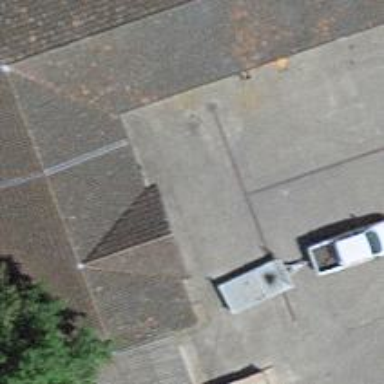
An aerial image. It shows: Gabled barn with distinct roof shape.